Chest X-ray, PA view. Patient: 52 years old, sex F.
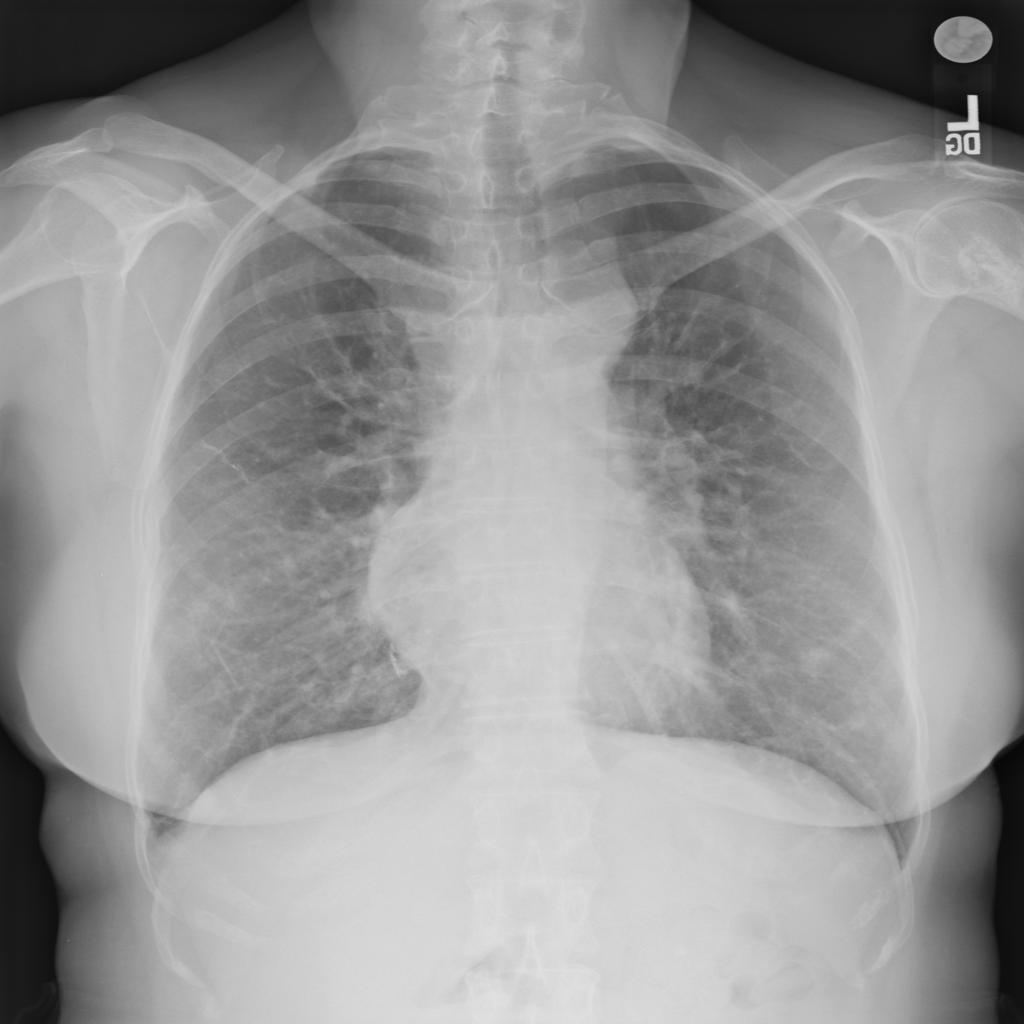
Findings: Nodule